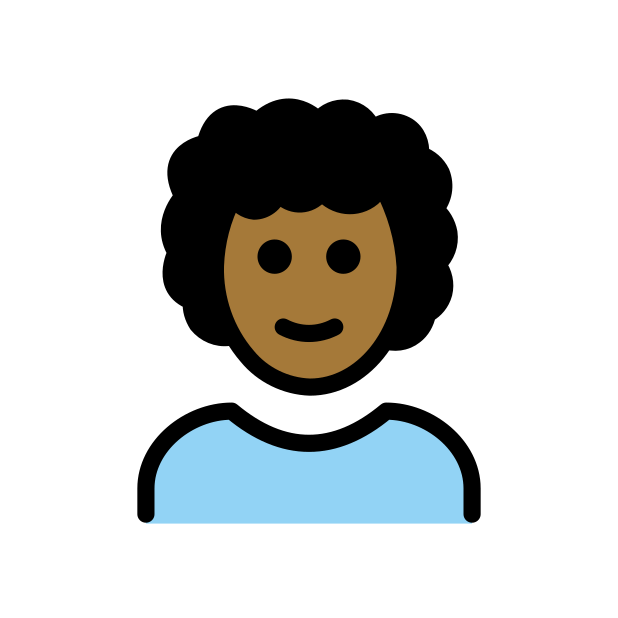
man: medium-dark skin tone, curly hair